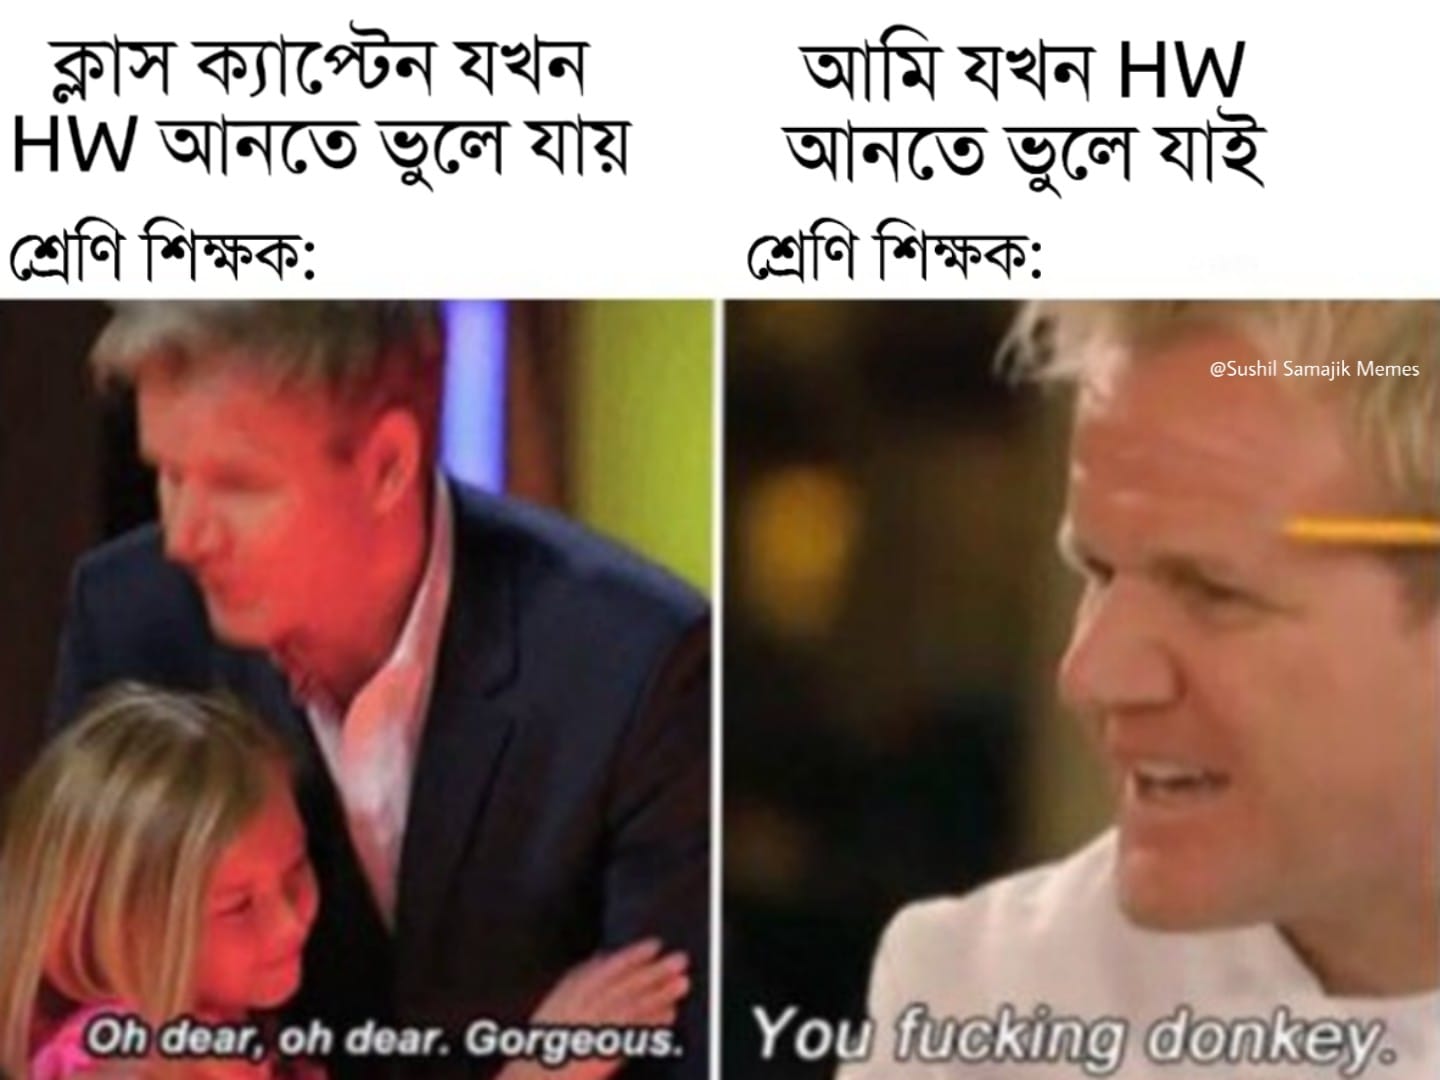
Caption: ক্লাস ক্যাপ্টেন যখন HW আনতে ভুলে যায়     শ্রেণি শিক্ষক : Oh dear . oh dear . Gorgeous.        আমি যখন HW আনতে ভুলে যাই    শ্রেণি শিক্ষক :  You fucking donkey.
Label: non-hate